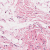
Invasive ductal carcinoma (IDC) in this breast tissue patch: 0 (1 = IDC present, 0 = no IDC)